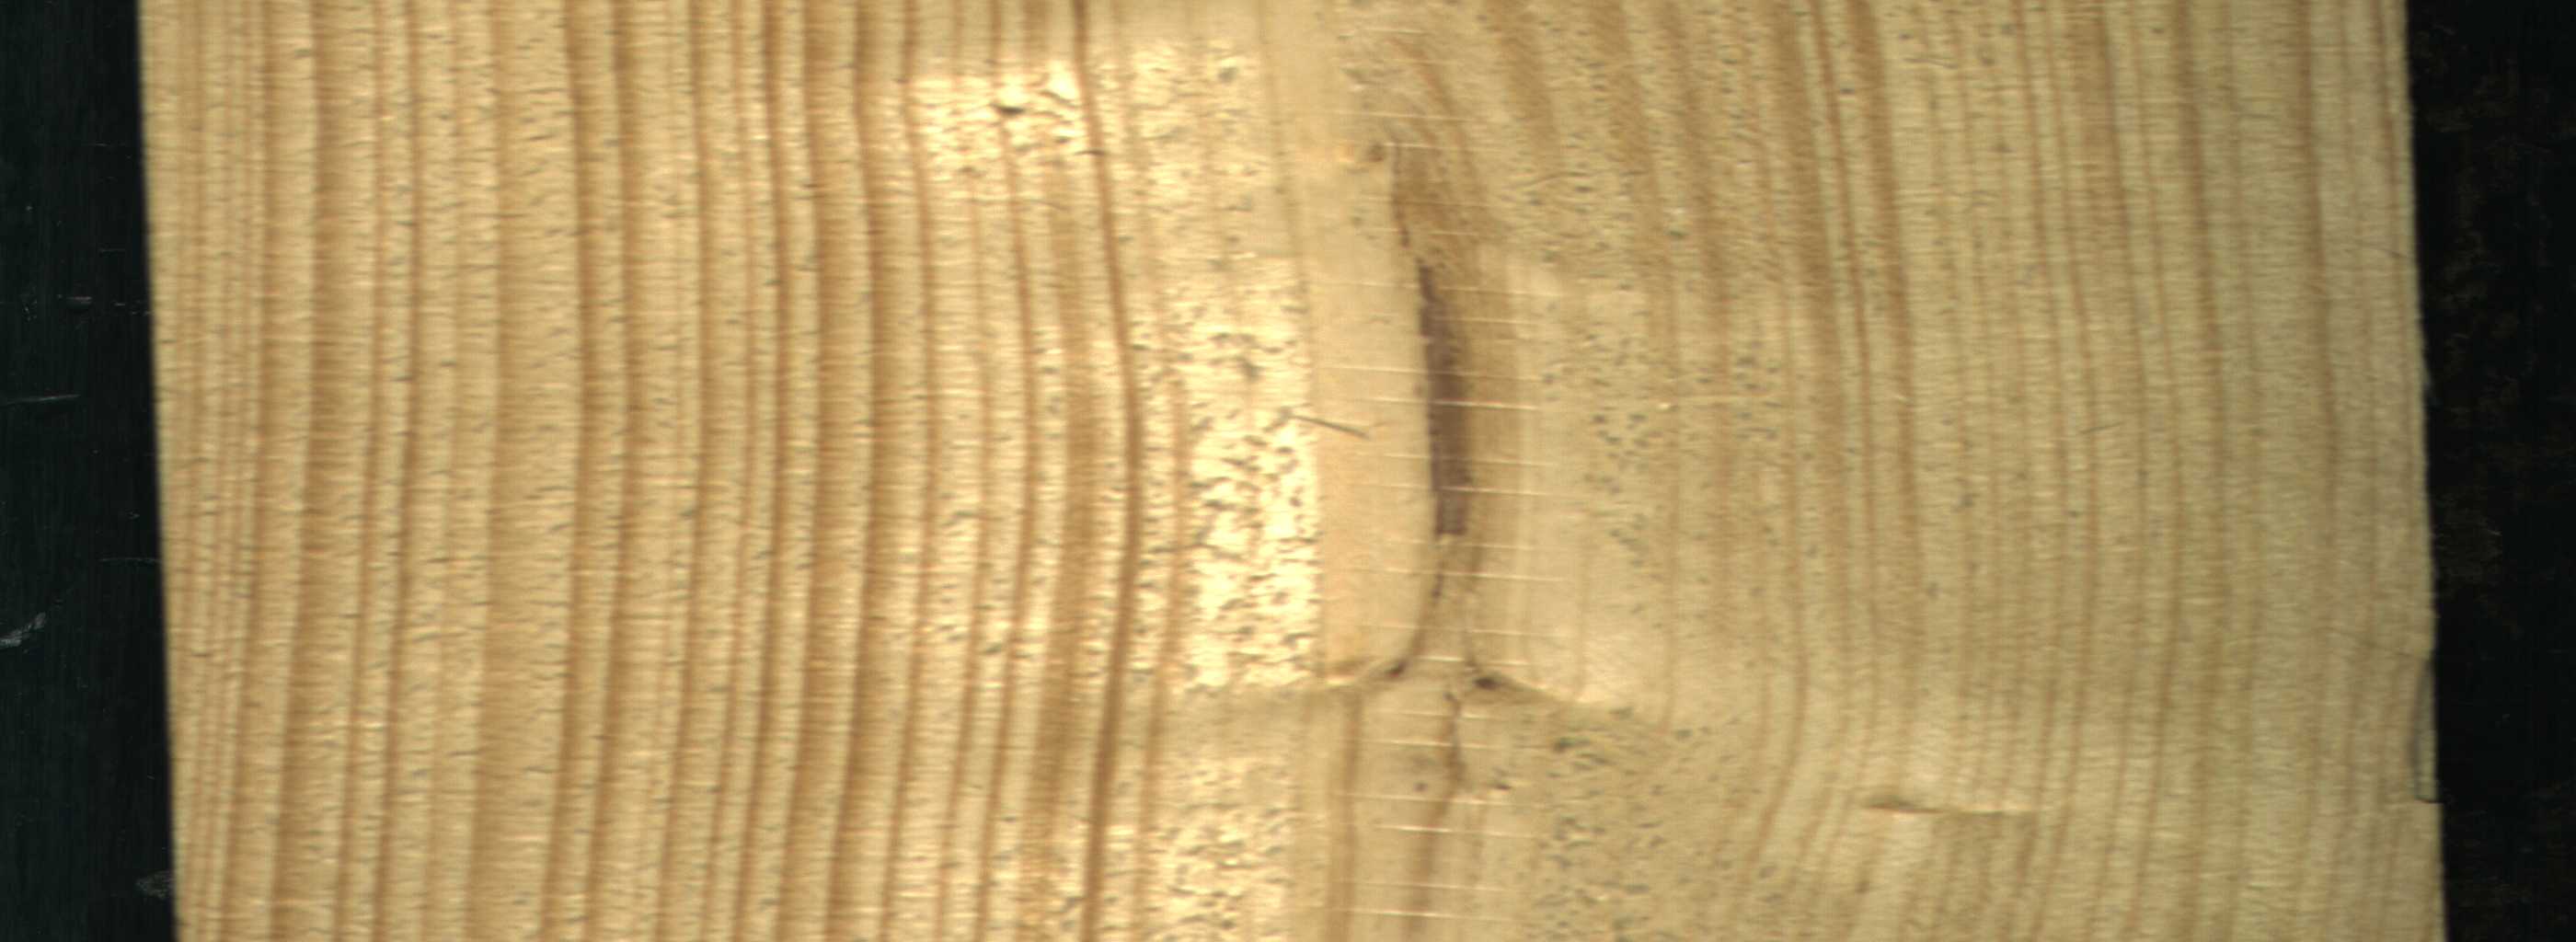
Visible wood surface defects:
Quartzity